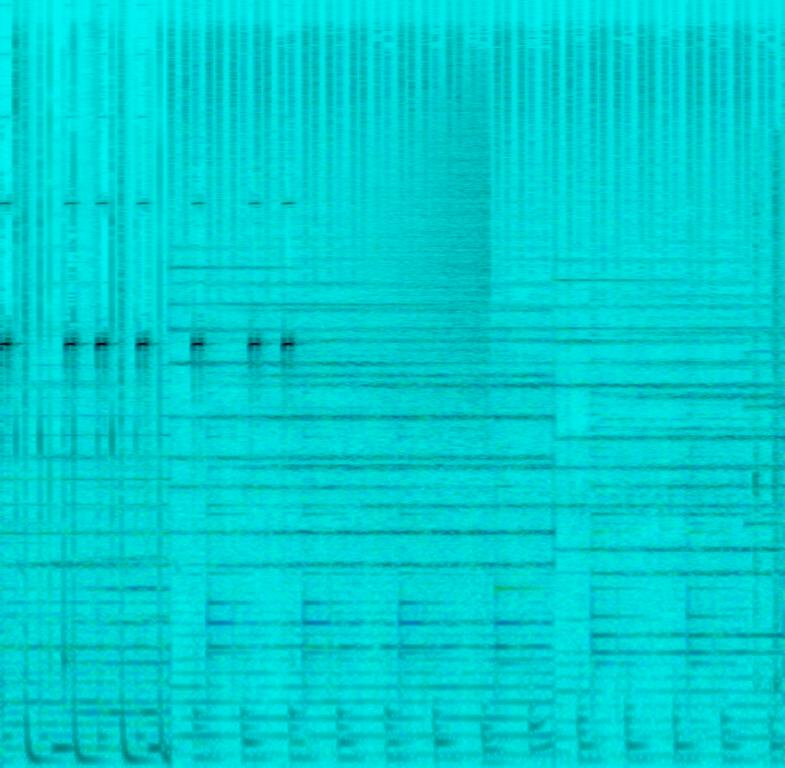
This is a jingle piece in the background of a toy advertisement. The toy is a cash register toy, so there are a lot of beeping sounds. There is a synth playing the main tune that is constantly rising up to a higher note while a piano is playing staccato chords alongside it. A cymbal-heavy electronic drum beat can be heard. The atmosphere is uneasy. Samples could be lifted from this track to be used in beat-making or in the soundtrack of a horror movie.